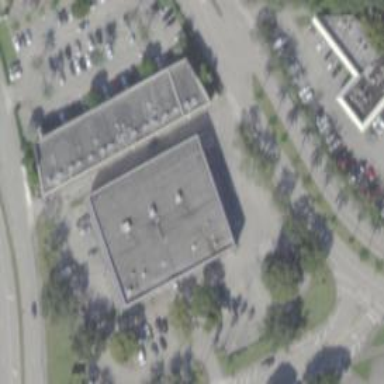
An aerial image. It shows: Building used as car repair shop.